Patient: sex M, age 37
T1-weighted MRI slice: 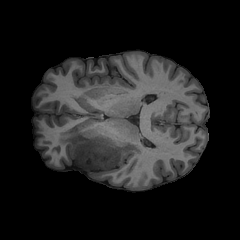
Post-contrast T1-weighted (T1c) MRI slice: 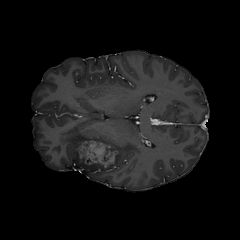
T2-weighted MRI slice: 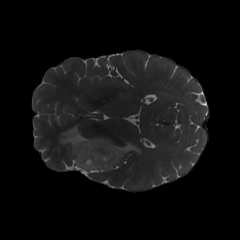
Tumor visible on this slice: yes
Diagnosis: Astrocytoma, IDH-mutant
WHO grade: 4